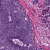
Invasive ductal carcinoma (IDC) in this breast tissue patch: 1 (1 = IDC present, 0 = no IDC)